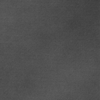
Label: dusty